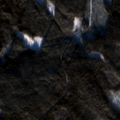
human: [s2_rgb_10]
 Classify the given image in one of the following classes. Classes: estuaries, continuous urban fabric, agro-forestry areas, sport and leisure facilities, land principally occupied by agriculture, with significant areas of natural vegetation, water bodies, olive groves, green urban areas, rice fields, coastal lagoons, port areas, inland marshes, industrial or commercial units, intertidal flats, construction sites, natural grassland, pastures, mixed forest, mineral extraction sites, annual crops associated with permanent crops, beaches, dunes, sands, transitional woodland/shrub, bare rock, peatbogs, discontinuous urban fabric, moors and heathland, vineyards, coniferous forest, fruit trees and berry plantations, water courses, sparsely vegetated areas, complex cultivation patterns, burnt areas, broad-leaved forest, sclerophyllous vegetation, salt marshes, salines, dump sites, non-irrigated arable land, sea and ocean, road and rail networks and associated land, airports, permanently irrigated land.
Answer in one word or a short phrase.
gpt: coniferous forest, mixed forest